Question: I'm trying to figure out how to have a custom sorting for a column when grouped. Here is a screenshot depicting how I'd like this to work:

In the screenshot, I am defaulting the grouping by the "" column. The column has four possible values: . The normal sorting goes by an alphabetical sorting, but I am looking to have just the grouping sorting of the "" column sort by . Is this possible to just have the grouping sorting of the column "Status" in the order I described?
If this is not possible, what are my options? Thanks!
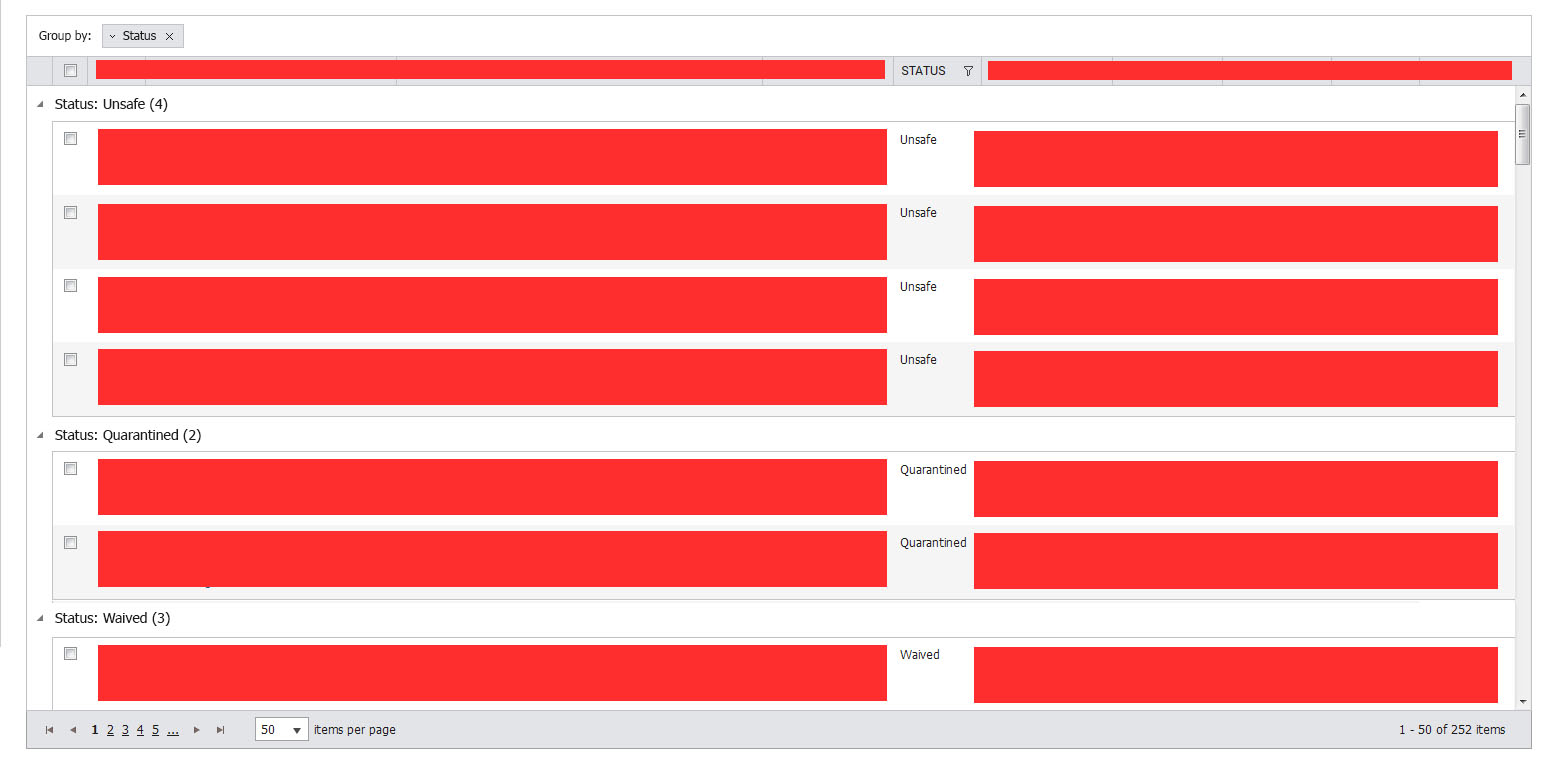
Answer: How I ended up achieving this was creating an enum for this property, which was sorted in the custom order I wanted. Then, I just used '.ClientTemplate()' and '.ClientGroupHeaderTemplate()' to convert these values into the correct strings.